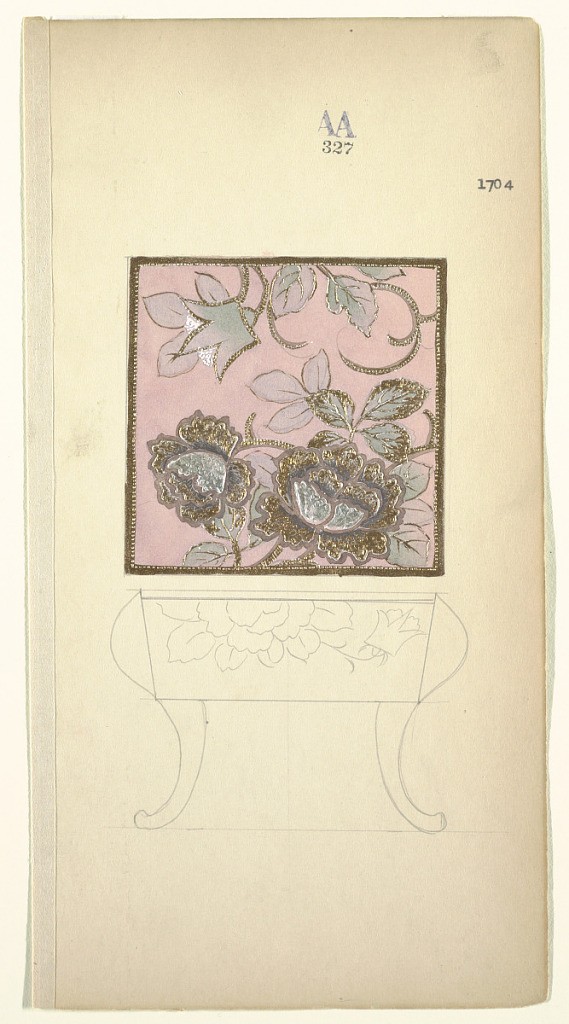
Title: Design for a Side Table
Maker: Noritake, Japan and New York, New York, USA
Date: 1880–1910
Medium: Brush and watercolor, gouache, graphite on cream paper
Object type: Drawing
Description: Design for a side table; plan and elevation. The top view is decorated with large black and gold peonies against a pink background; the side view is in graphite.